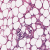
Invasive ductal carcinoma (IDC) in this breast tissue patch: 0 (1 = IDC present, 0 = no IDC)